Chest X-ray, PA view. Patient: 47 years old, sex M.
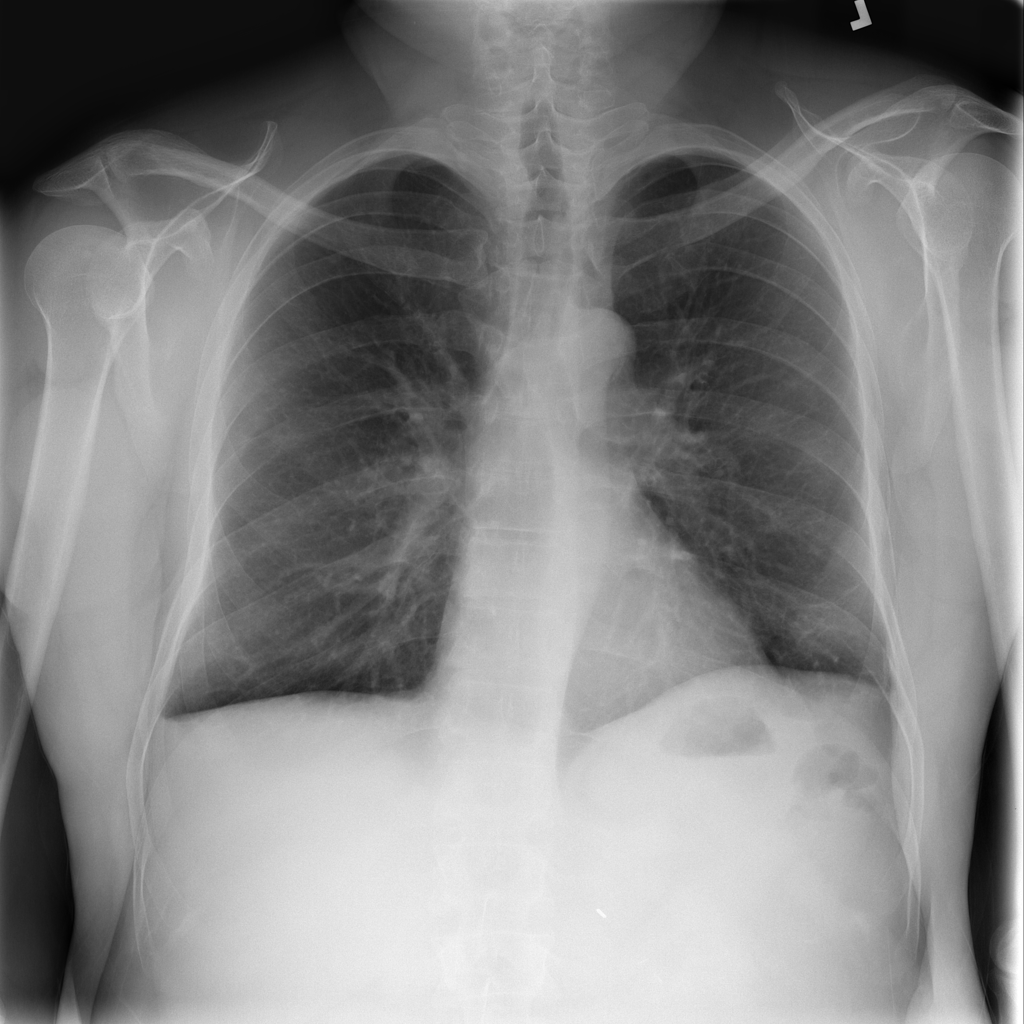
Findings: No Finding